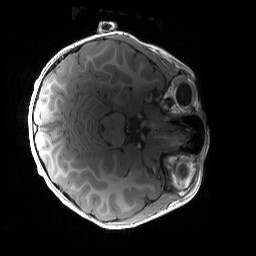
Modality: T1w
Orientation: axial
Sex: male
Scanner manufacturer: siemens
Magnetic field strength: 3 T
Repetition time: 1.9 s
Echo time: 0.00243 s